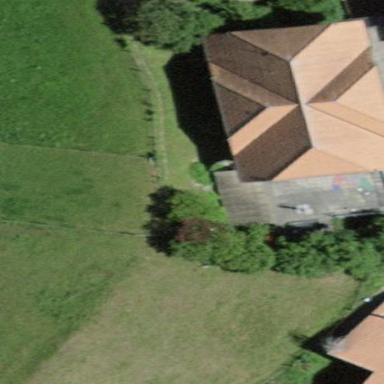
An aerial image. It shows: School building.